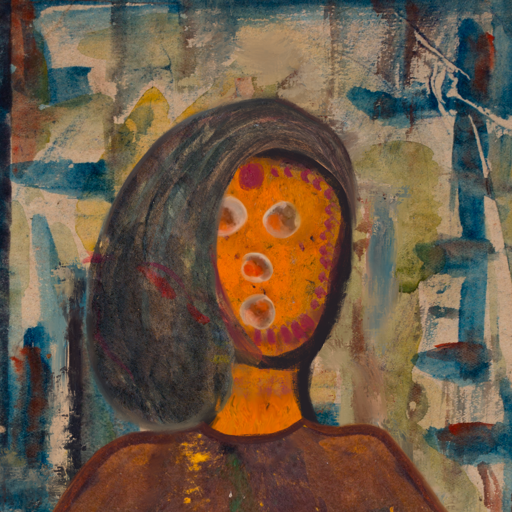
Background: Orphan, Head And Neck Front: Doll, Face Front: Rupkatha, Bust: Comrade, Hair Front: Gypsy_Mother, Head Accessory: Blank, Second Necklace: Blank, Necklace: Blank, Baby: Blank